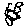
Label: flower